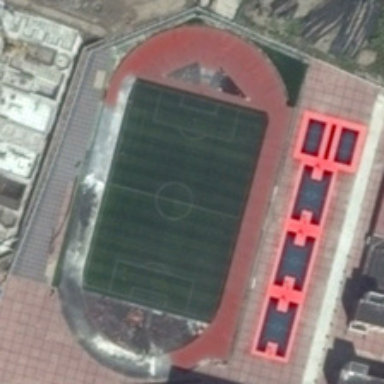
Three basketball fields are near a playground .